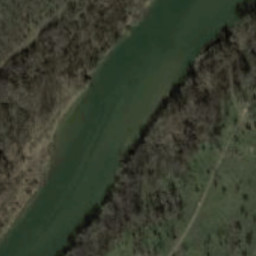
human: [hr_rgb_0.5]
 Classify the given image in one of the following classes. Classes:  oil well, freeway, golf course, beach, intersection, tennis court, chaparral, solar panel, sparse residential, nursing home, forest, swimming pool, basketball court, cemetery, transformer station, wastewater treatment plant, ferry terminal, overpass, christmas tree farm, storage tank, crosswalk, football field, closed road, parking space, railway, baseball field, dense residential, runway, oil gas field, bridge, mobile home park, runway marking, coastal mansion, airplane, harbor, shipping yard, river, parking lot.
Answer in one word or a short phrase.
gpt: river